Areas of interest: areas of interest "Chengdu BOE Hospital"
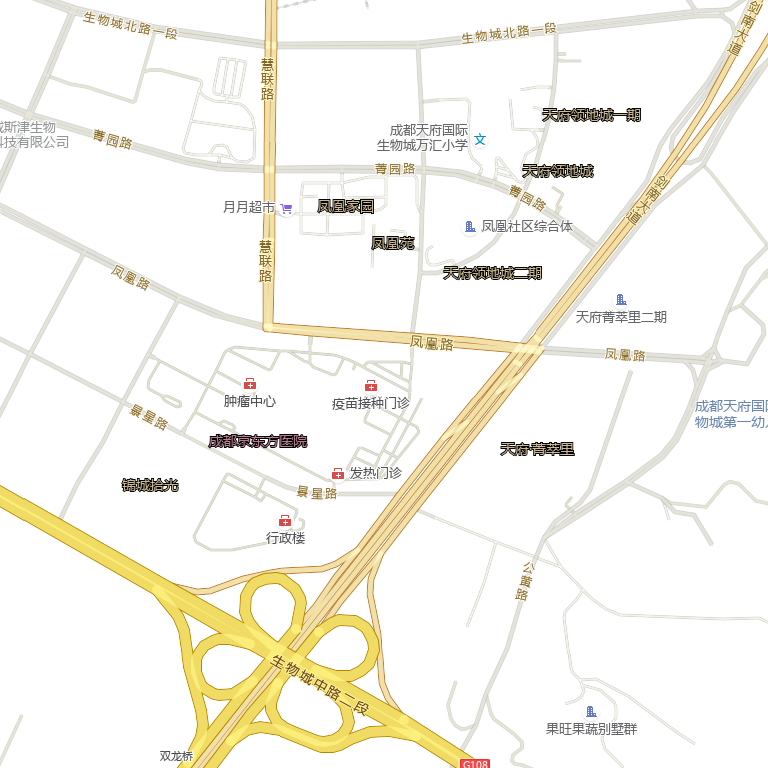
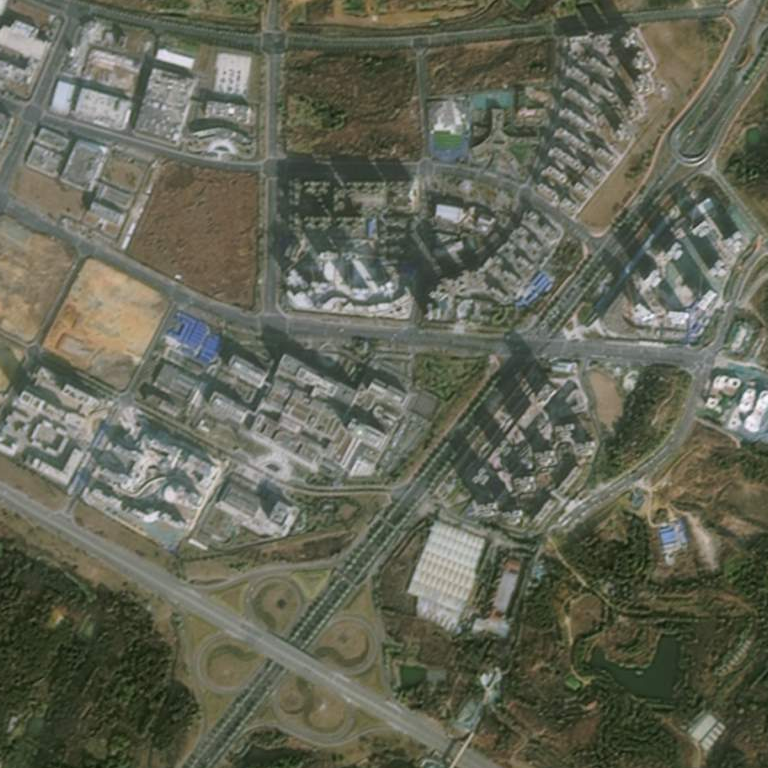